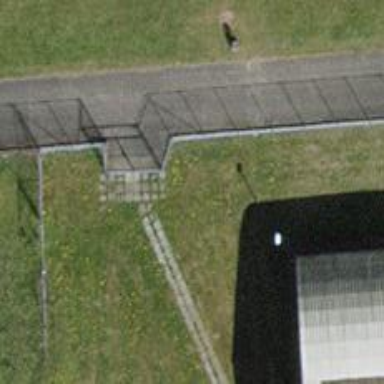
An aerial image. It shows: Fence is in the image.